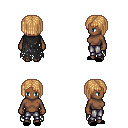
a pixel art fantasy rpg character, female body template, human, dark skin, black tattered cape, metal pants, light blonde pageboy hairstyle, black slippers, four views (front, back, left, right), 2x2 character sprite sheet, small pixel art, hard edges, no anti-aliasing